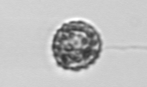
Label: coccolithophorid